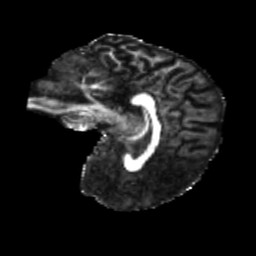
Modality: FA
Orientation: sagittal
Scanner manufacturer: siemens
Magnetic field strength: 3 T
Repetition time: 4 s
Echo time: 0.0594 s